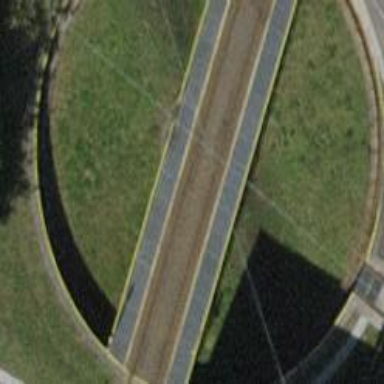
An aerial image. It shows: Railway turntable.